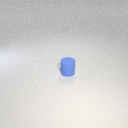
small blue rubber cylinder